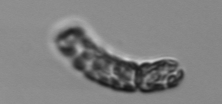
Label: Guinardia_striata